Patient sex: F
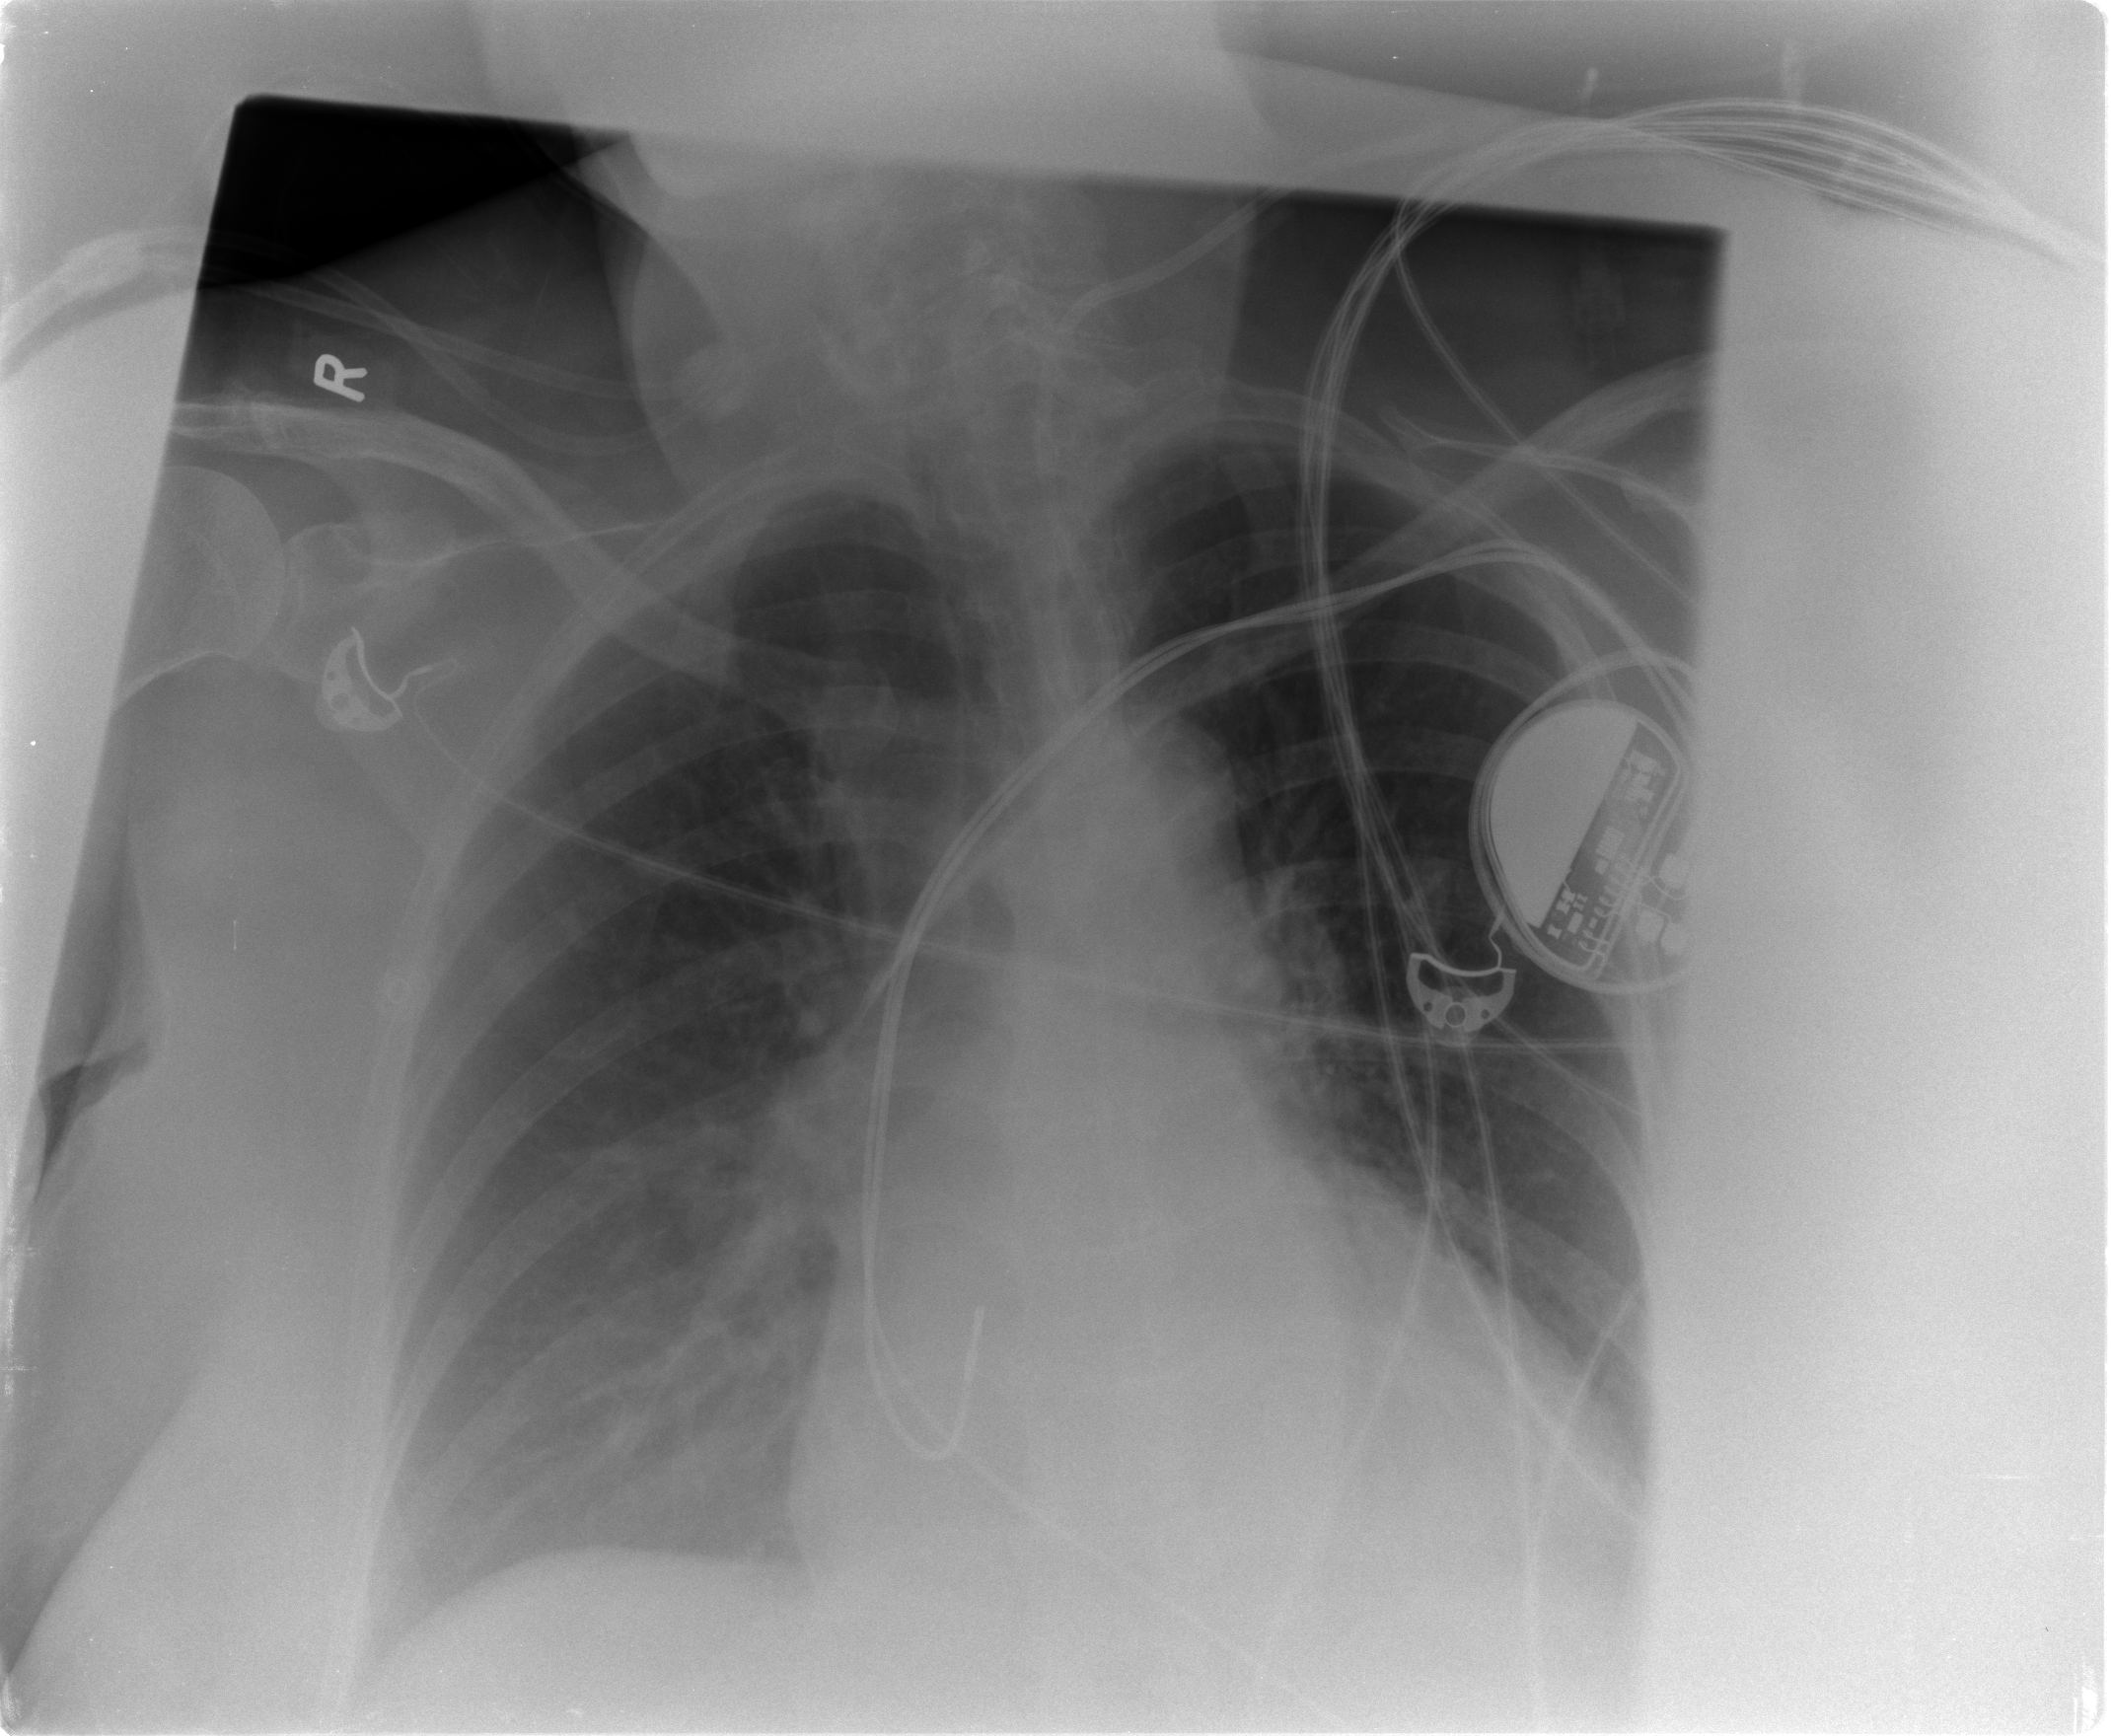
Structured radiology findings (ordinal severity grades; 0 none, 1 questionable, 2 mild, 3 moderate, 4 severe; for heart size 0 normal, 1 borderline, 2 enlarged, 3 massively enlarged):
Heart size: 2
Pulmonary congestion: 2
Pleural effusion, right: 1
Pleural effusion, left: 0
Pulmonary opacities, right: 0
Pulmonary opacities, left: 0
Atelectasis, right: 2
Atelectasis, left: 2